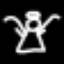
Label: angel